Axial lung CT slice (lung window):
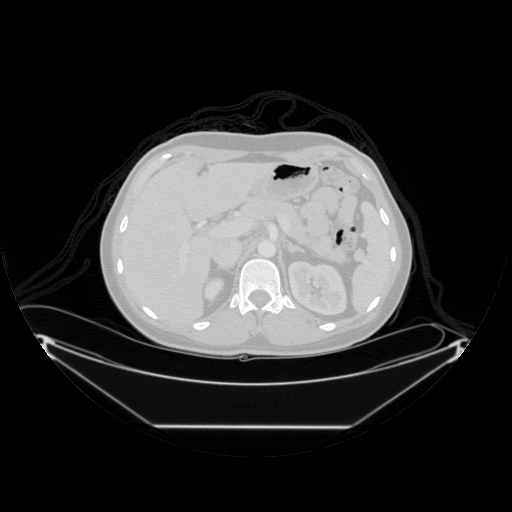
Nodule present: no